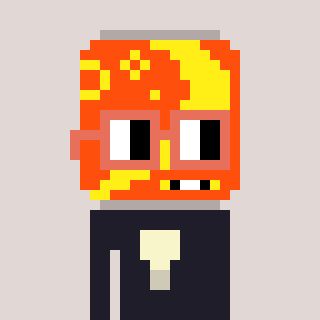
a pixel art character with square orange glasses, a pop-shaped head and a grayscale-colored body on a warm background